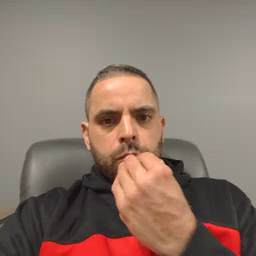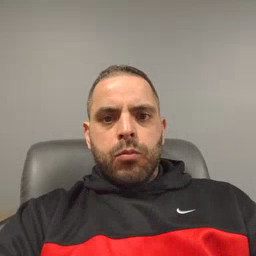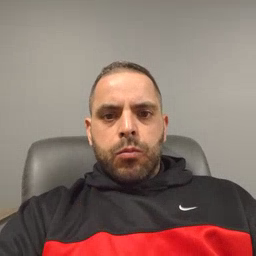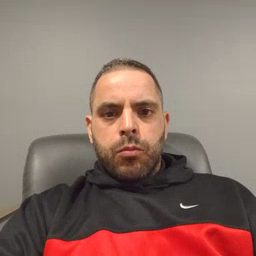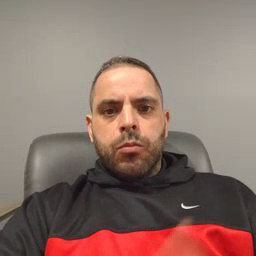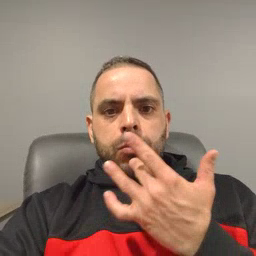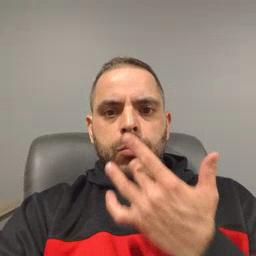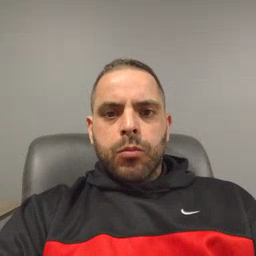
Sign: taste